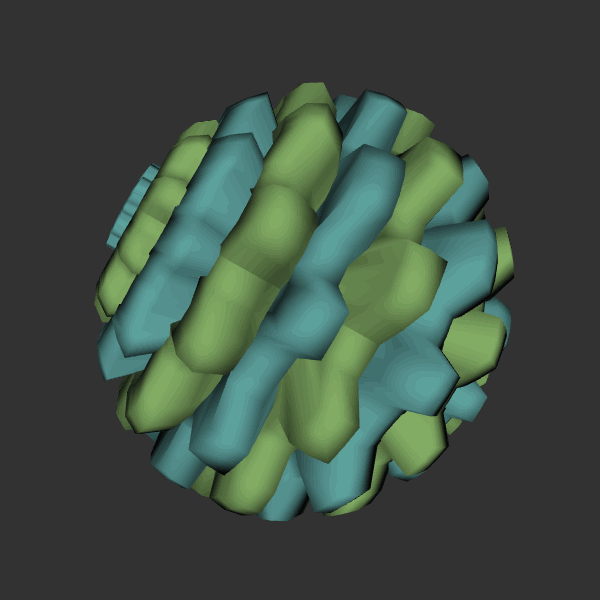
Background: dark